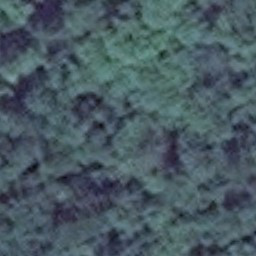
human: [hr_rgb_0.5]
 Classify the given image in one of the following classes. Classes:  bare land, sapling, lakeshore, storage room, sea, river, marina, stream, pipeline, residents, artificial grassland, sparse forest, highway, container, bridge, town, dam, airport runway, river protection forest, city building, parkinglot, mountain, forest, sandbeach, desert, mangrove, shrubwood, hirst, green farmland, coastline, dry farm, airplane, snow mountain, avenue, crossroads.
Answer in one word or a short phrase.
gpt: forest